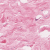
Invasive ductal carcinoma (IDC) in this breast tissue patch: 0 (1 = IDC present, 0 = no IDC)